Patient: sex F, age 71
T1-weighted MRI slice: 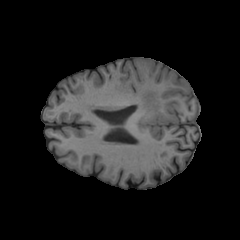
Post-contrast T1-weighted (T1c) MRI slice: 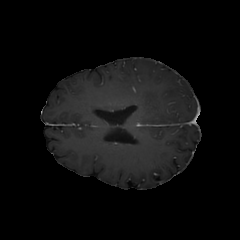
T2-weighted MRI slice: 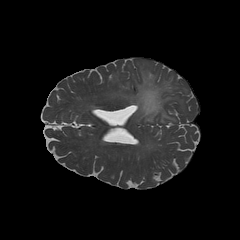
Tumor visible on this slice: yes
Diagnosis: Astrocytoma, IDH-mutant
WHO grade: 2